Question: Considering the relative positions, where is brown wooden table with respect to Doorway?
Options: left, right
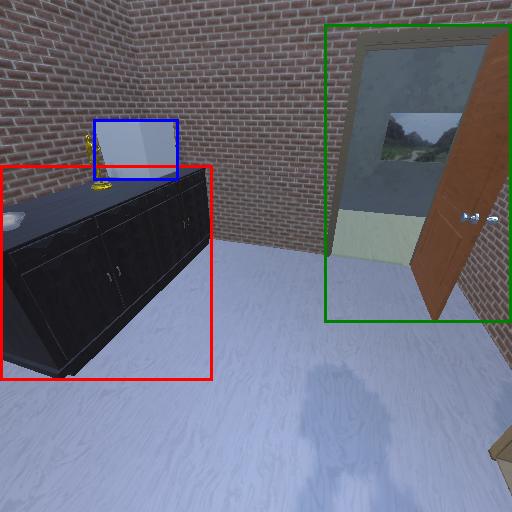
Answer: left